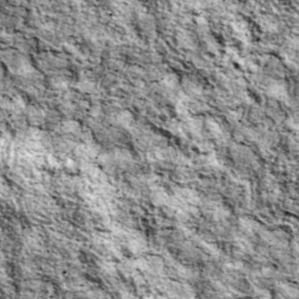
Label: non_frost